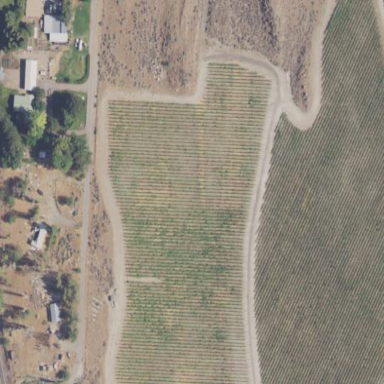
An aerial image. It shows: Vineyard growing grapes.